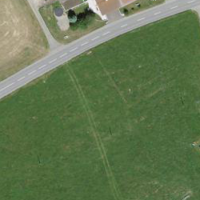
EUNIS habitat code: 52
Species observed at this site:
Achillea millefolium